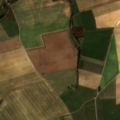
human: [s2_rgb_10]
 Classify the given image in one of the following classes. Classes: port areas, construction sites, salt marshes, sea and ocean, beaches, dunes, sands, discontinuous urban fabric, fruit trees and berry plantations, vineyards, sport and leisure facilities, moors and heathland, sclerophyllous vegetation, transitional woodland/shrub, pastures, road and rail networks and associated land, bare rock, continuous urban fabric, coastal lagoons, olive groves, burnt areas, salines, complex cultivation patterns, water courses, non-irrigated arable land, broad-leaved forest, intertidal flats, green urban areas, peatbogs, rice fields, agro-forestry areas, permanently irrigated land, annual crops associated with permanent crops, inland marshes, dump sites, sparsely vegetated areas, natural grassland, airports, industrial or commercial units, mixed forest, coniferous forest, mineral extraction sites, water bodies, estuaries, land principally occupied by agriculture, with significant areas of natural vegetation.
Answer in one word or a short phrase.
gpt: non-irrigated arable land, pastures